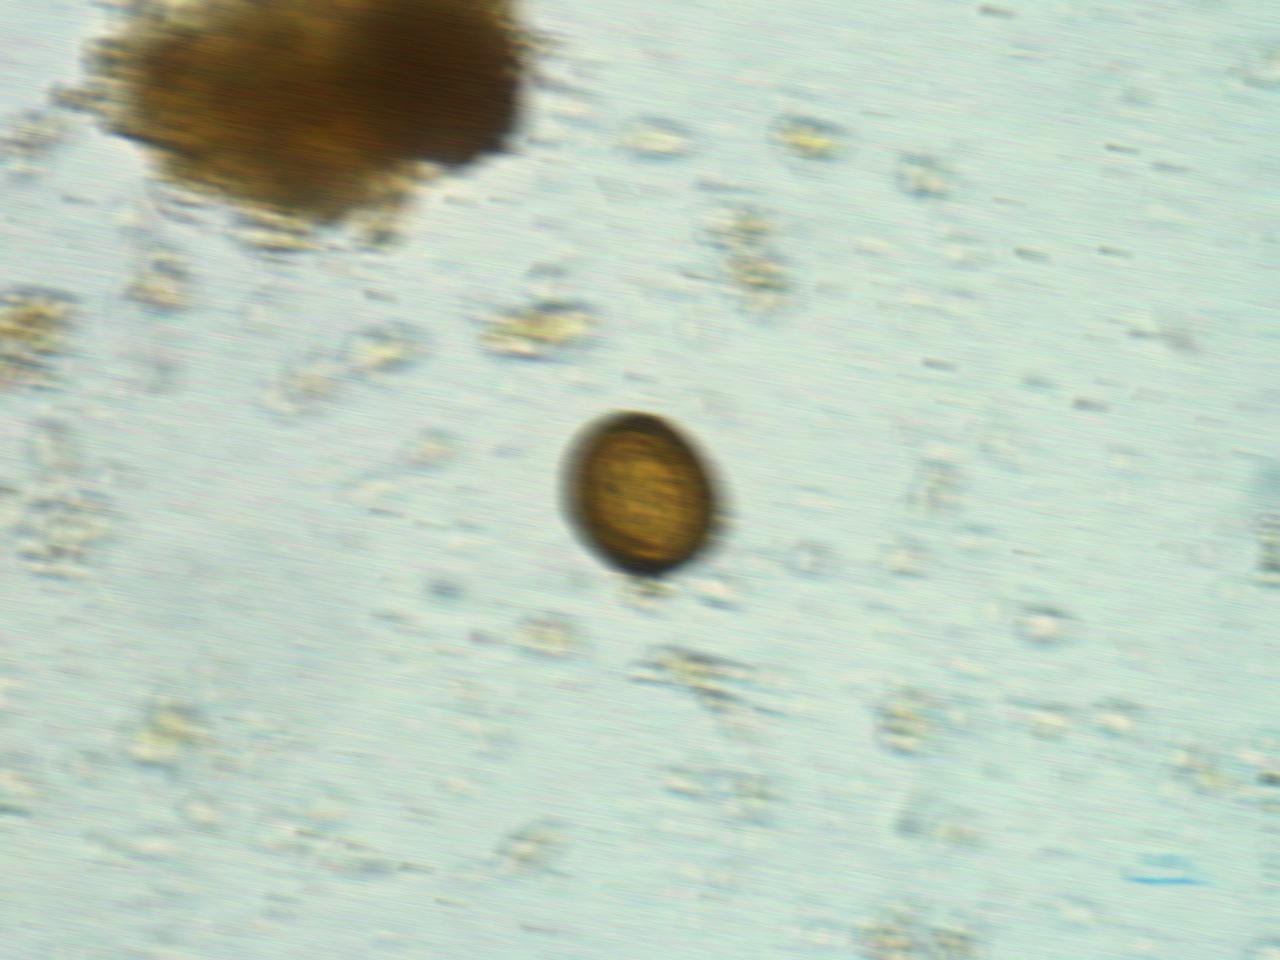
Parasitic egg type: Taenia spp. egg